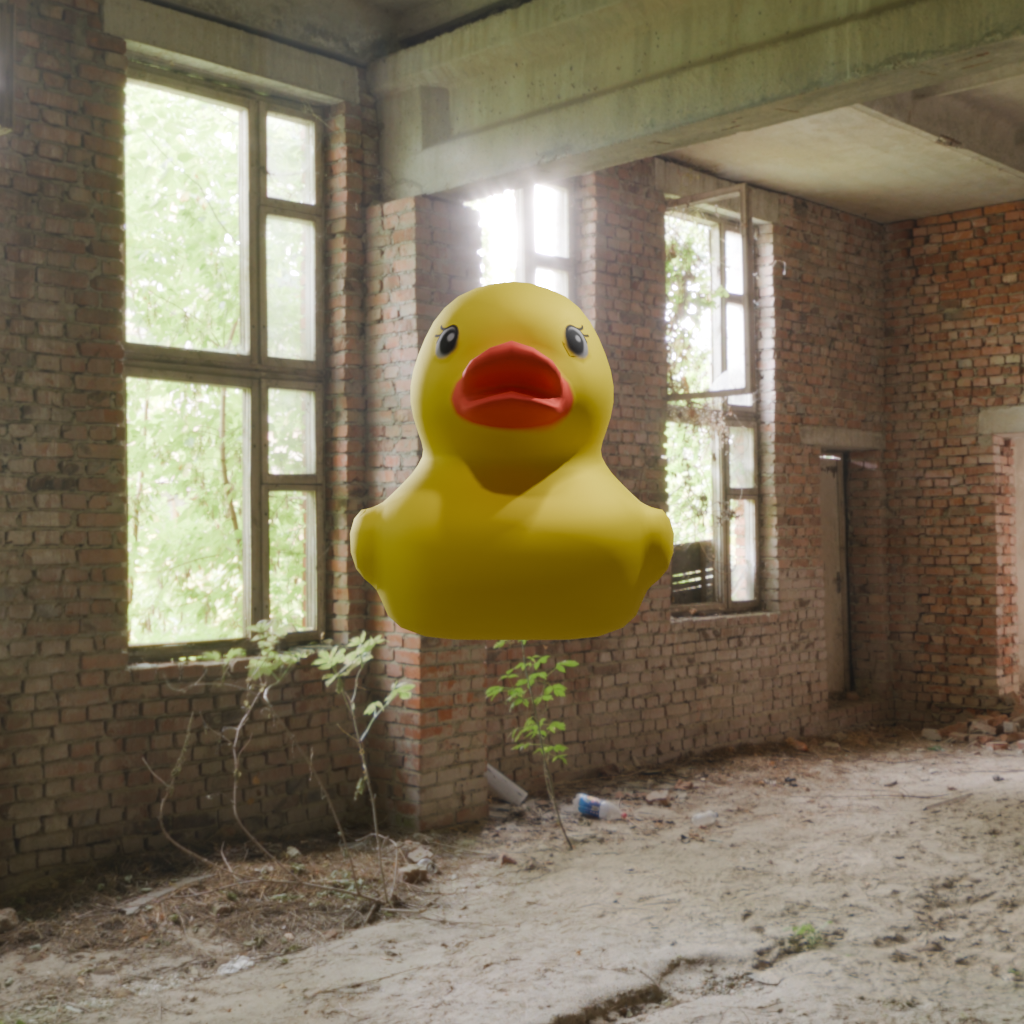
an image of a yellow rubber duck seen from <front> in an interior of an abandoned industrial building.